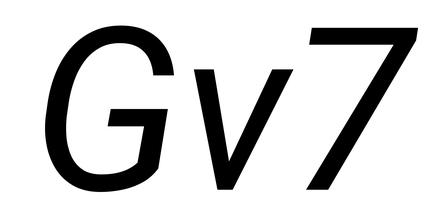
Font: Roboto-Italic_Italic